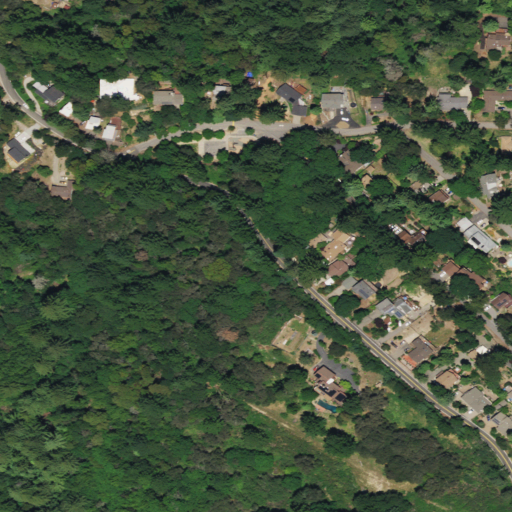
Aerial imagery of ridge(s) in California named Cuesta de los Gatos containing evergreen forest, open development, mixed forest, grassland, and low intensity development